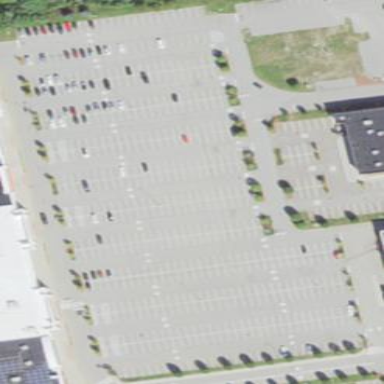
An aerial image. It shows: Parking area with asphalt surface.